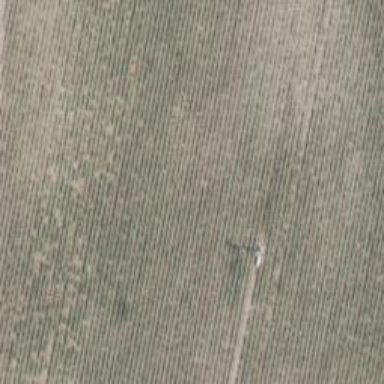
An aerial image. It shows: Vineyard with grape crops.